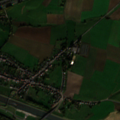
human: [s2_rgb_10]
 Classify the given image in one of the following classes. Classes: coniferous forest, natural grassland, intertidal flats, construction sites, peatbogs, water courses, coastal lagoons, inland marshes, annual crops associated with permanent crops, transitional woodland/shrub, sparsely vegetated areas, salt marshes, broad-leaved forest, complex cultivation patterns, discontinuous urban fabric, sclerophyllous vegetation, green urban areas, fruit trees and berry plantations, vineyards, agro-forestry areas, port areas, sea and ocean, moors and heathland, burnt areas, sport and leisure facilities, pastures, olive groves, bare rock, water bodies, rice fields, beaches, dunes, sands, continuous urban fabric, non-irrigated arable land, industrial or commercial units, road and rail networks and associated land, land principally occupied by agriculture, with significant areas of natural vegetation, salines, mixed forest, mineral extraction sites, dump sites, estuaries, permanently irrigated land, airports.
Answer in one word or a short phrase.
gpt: discontinuous urban fabric, road and rail networks and associated land, non-irrigated arable land, pastures, complex cultivation patterns, water courses